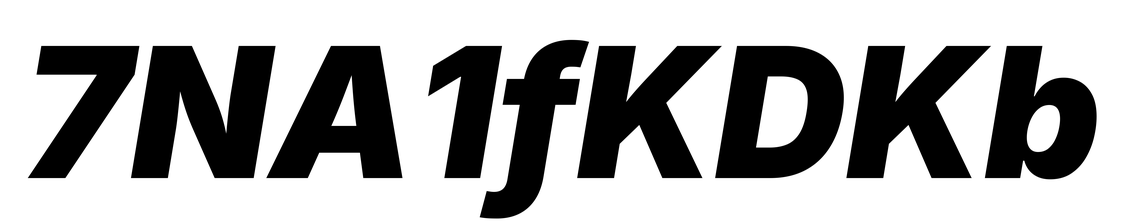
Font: Inter-Italic_Black_Italic